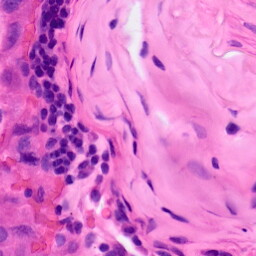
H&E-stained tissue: Lung